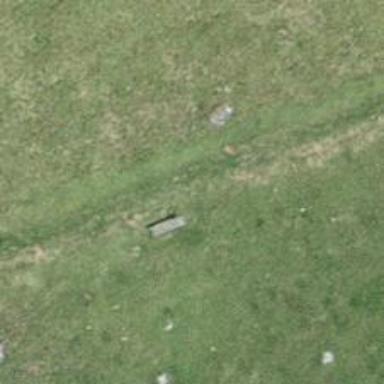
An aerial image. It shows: Bench.